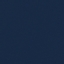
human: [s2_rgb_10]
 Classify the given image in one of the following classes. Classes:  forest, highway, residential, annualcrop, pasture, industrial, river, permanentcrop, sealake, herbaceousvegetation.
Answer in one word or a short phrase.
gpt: SeaLake